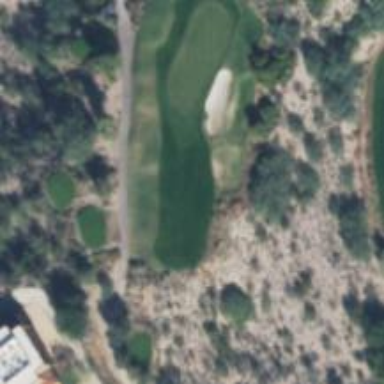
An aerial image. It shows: View of golf hole.